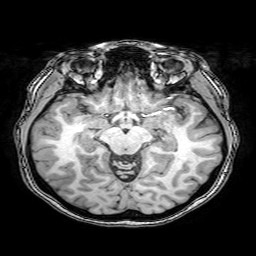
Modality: T1w
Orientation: coronal
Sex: female
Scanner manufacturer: philips
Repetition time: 0.00808 s
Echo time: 0.00369 s